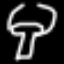
Label: mushroom